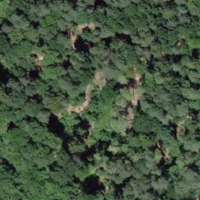
EUNIS habitat code: 44
Species observed at this site:
Neottia nidus-avis
Fagus sylvatica
Cephalanthera longifolia